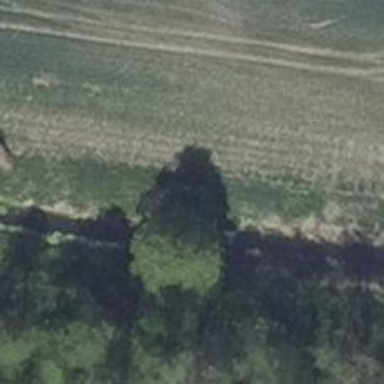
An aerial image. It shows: Hunting stand.